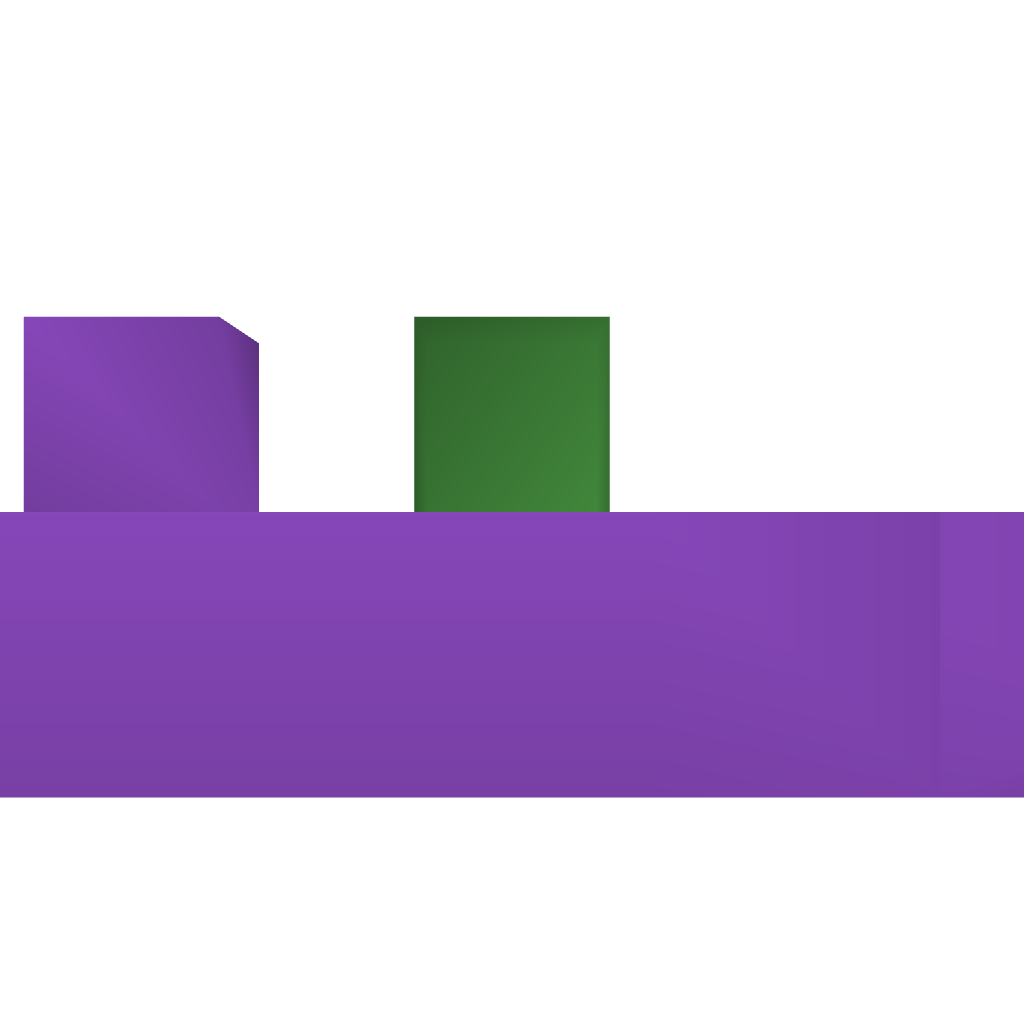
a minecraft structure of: Simple Tnt Jumper bad low quality